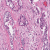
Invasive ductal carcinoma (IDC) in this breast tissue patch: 1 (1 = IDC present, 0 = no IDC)